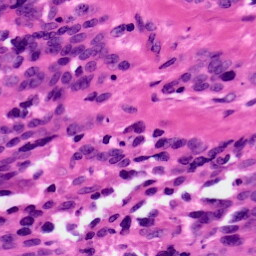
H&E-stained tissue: Ovarian